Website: bh-photo
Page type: order-tracking
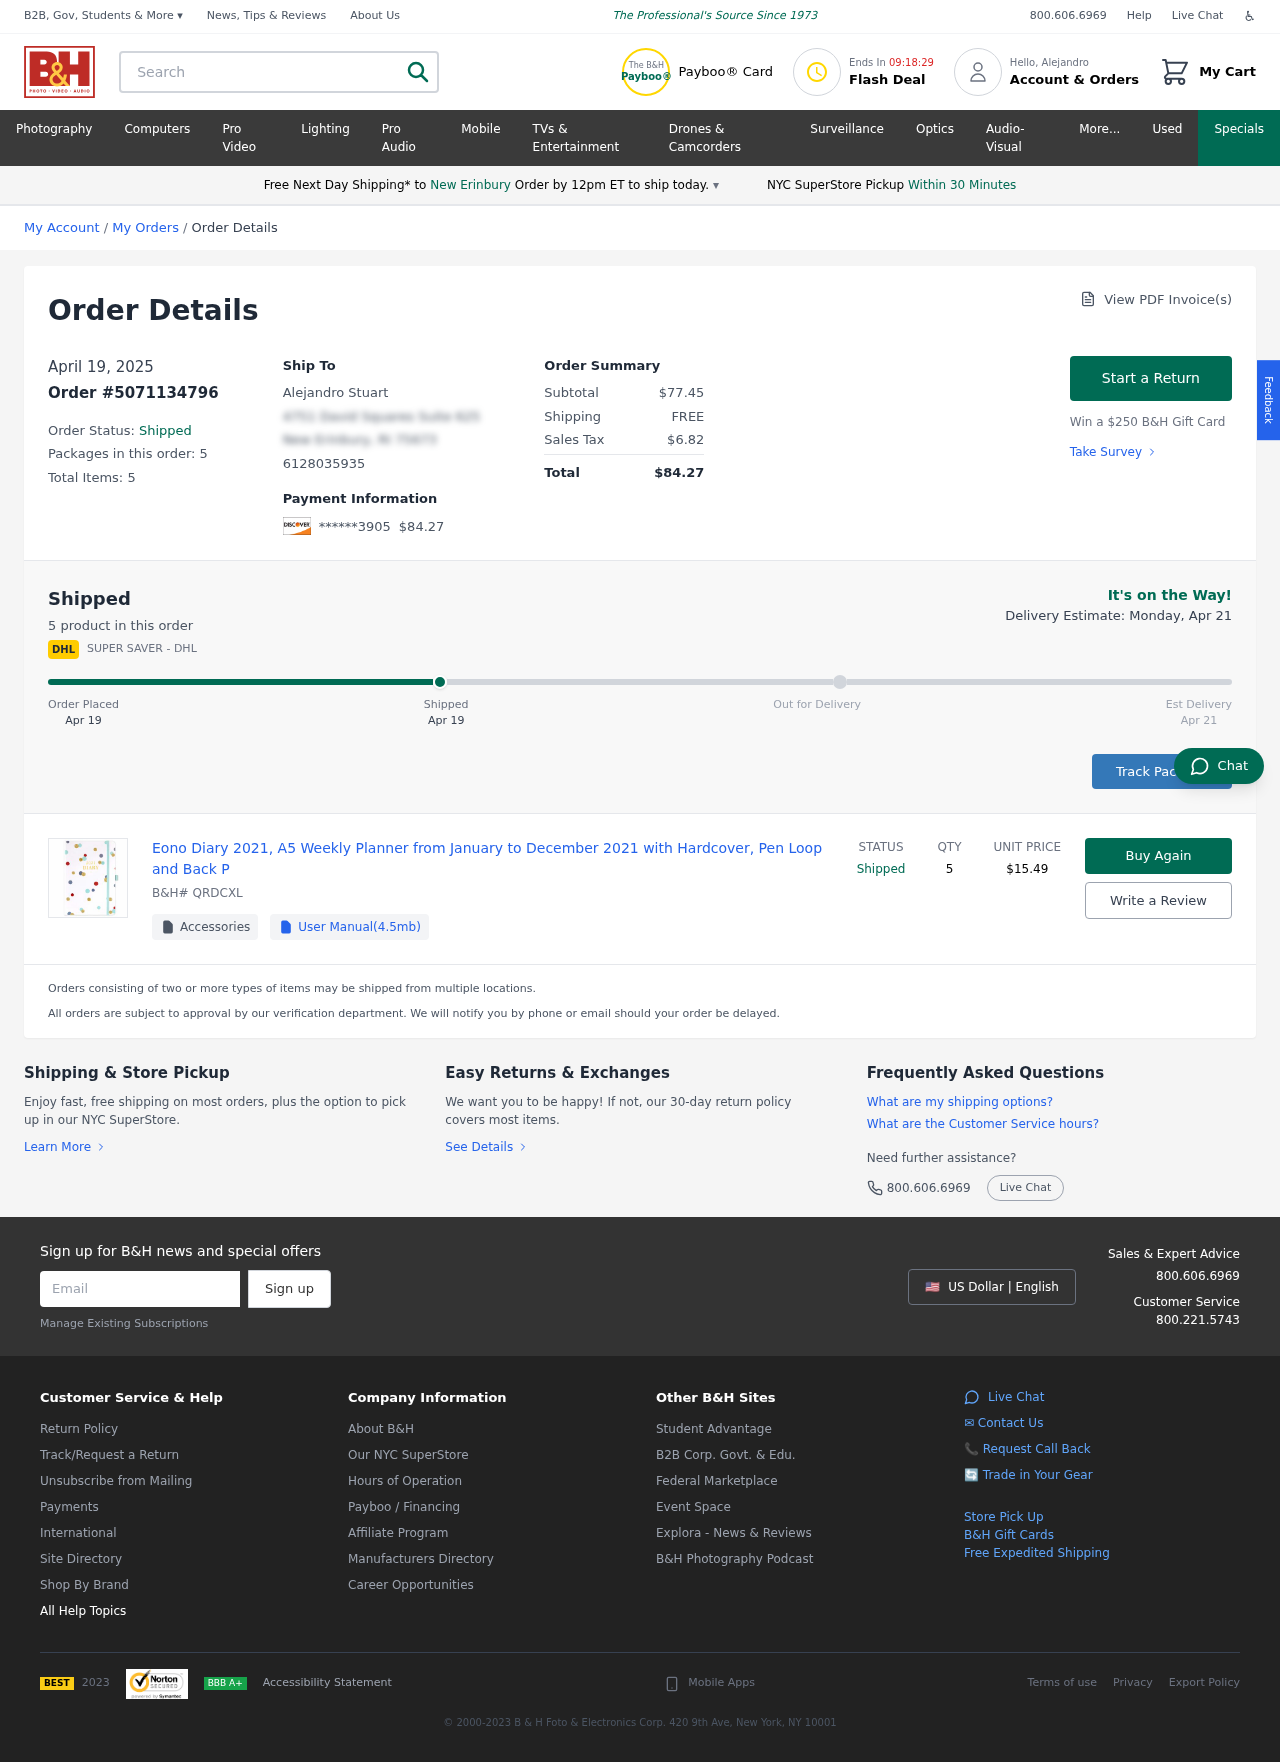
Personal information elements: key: PII_CARD_LAST4
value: ******3905
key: PII_CITY
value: New Erinbury
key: PII_EMAIL
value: alejandro_stuart@gmail.com
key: PII_FIRSTNAME
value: Alejandro
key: PII_FULLNAME
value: Alejandro Stuart
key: PII_PHONE
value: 6128035935
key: PII_STREET
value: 4751 David Squares Suite 625
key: PII_CITY_STATE_ZIP
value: New Erinbury, RI 75673
Product elements: key: PRODUCT1_NAME
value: Eono Diary 2021, A5 Weekly Planner from January to December 2021 with Hardcover, Pen Loop and Back P
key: PRODUCT1_PRICE
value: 15.49
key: PRODUCT1_QUANTITY
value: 5
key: PRODUCT1_SKU
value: QRDCXL
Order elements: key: ORDER_DATE
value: Apr 19
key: ORDER_DATE
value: April 19, 2025
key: ORDER_ID
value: Order #5071134796
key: ORDER_NUM_PACKAGES
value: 5
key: ORDER_NUM_ITEMS
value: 5
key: ORDER_NUM_ITEMS
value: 5 product
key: ORDER_TOTAL
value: $84.27
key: ORDER_SUBTOTAL
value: $77.45
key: ORDER_SHIPPING_COST
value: FREE
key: ORDER_TAX
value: $6.82
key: ORDER_DELIVERY_DATE
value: Apr 21
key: ORDER_DELIVERY_DATE
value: Delivery Estimate: Monday, Apr 21
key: ORDER_SHIPPING_DATE
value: Apr 19
Search elements: key: HEADER_SEARCH
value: Search